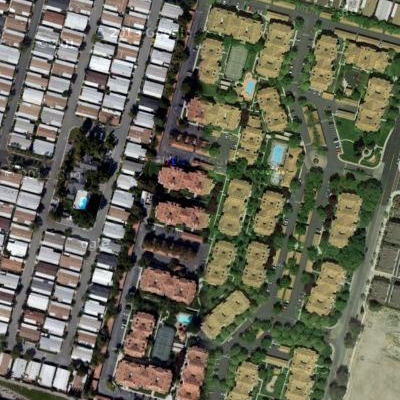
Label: fResident